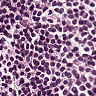
Metastatic tissue present: no